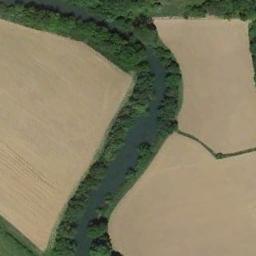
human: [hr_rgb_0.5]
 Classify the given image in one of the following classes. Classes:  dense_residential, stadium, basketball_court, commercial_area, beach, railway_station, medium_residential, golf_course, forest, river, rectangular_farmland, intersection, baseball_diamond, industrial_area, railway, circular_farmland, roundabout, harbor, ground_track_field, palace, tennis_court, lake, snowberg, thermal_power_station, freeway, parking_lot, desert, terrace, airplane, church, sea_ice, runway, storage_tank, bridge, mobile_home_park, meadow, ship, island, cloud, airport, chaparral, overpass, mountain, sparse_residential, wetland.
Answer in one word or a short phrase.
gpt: river